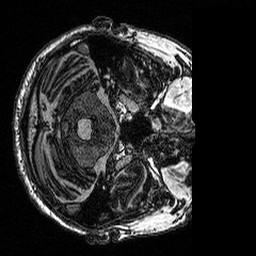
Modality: MP2RAGE
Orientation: axial
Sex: male
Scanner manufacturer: siemens
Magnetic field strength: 3 T
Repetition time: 5 s
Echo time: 0.00292 s